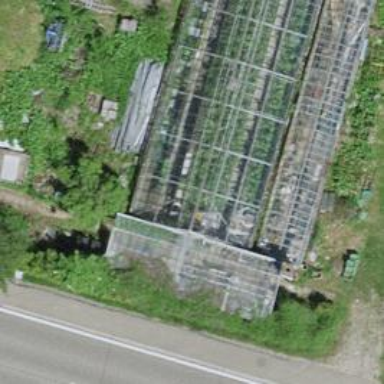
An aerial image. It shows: Greenhouse.